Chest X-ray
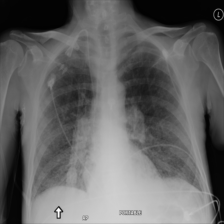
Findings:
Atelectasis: negative
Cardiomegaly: negative
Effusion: negative
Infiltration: positive
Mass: negative
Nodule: negative
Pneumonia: negative
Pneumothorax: negative
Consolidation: negative
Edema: negative
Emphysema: negative
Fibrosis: negative
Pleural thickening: negative
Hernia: negative